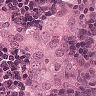
Metastatic tissue present: yes